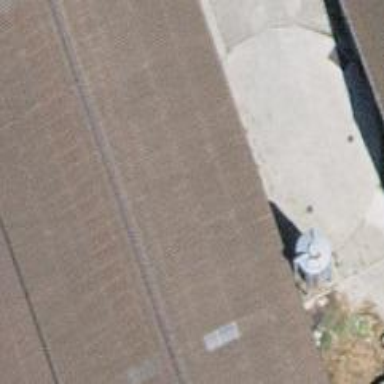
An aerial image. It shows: Farm auxiliary building.